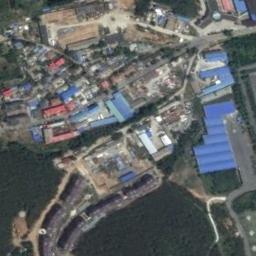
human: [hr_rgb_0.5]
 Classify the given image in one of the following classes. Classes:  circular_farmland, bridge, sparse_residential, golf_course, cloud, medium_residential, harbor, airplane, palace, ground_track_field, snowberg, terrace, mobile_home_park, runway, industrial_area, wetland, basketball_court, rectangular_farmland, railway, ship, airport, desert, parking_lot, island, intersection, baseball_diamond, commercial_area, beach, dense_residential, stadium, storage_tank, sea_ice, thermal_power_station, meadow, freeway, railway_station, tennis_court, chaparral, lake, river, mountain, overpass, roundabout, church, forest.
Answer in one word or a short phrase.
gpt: industrial_area